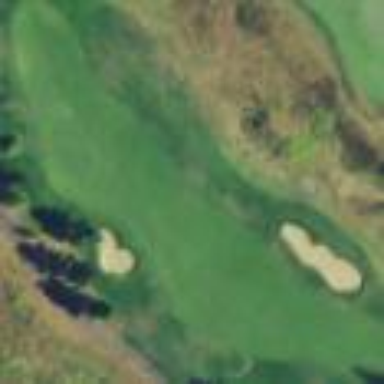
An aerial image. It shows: Golf fairway surrounded by grass.